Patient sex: M
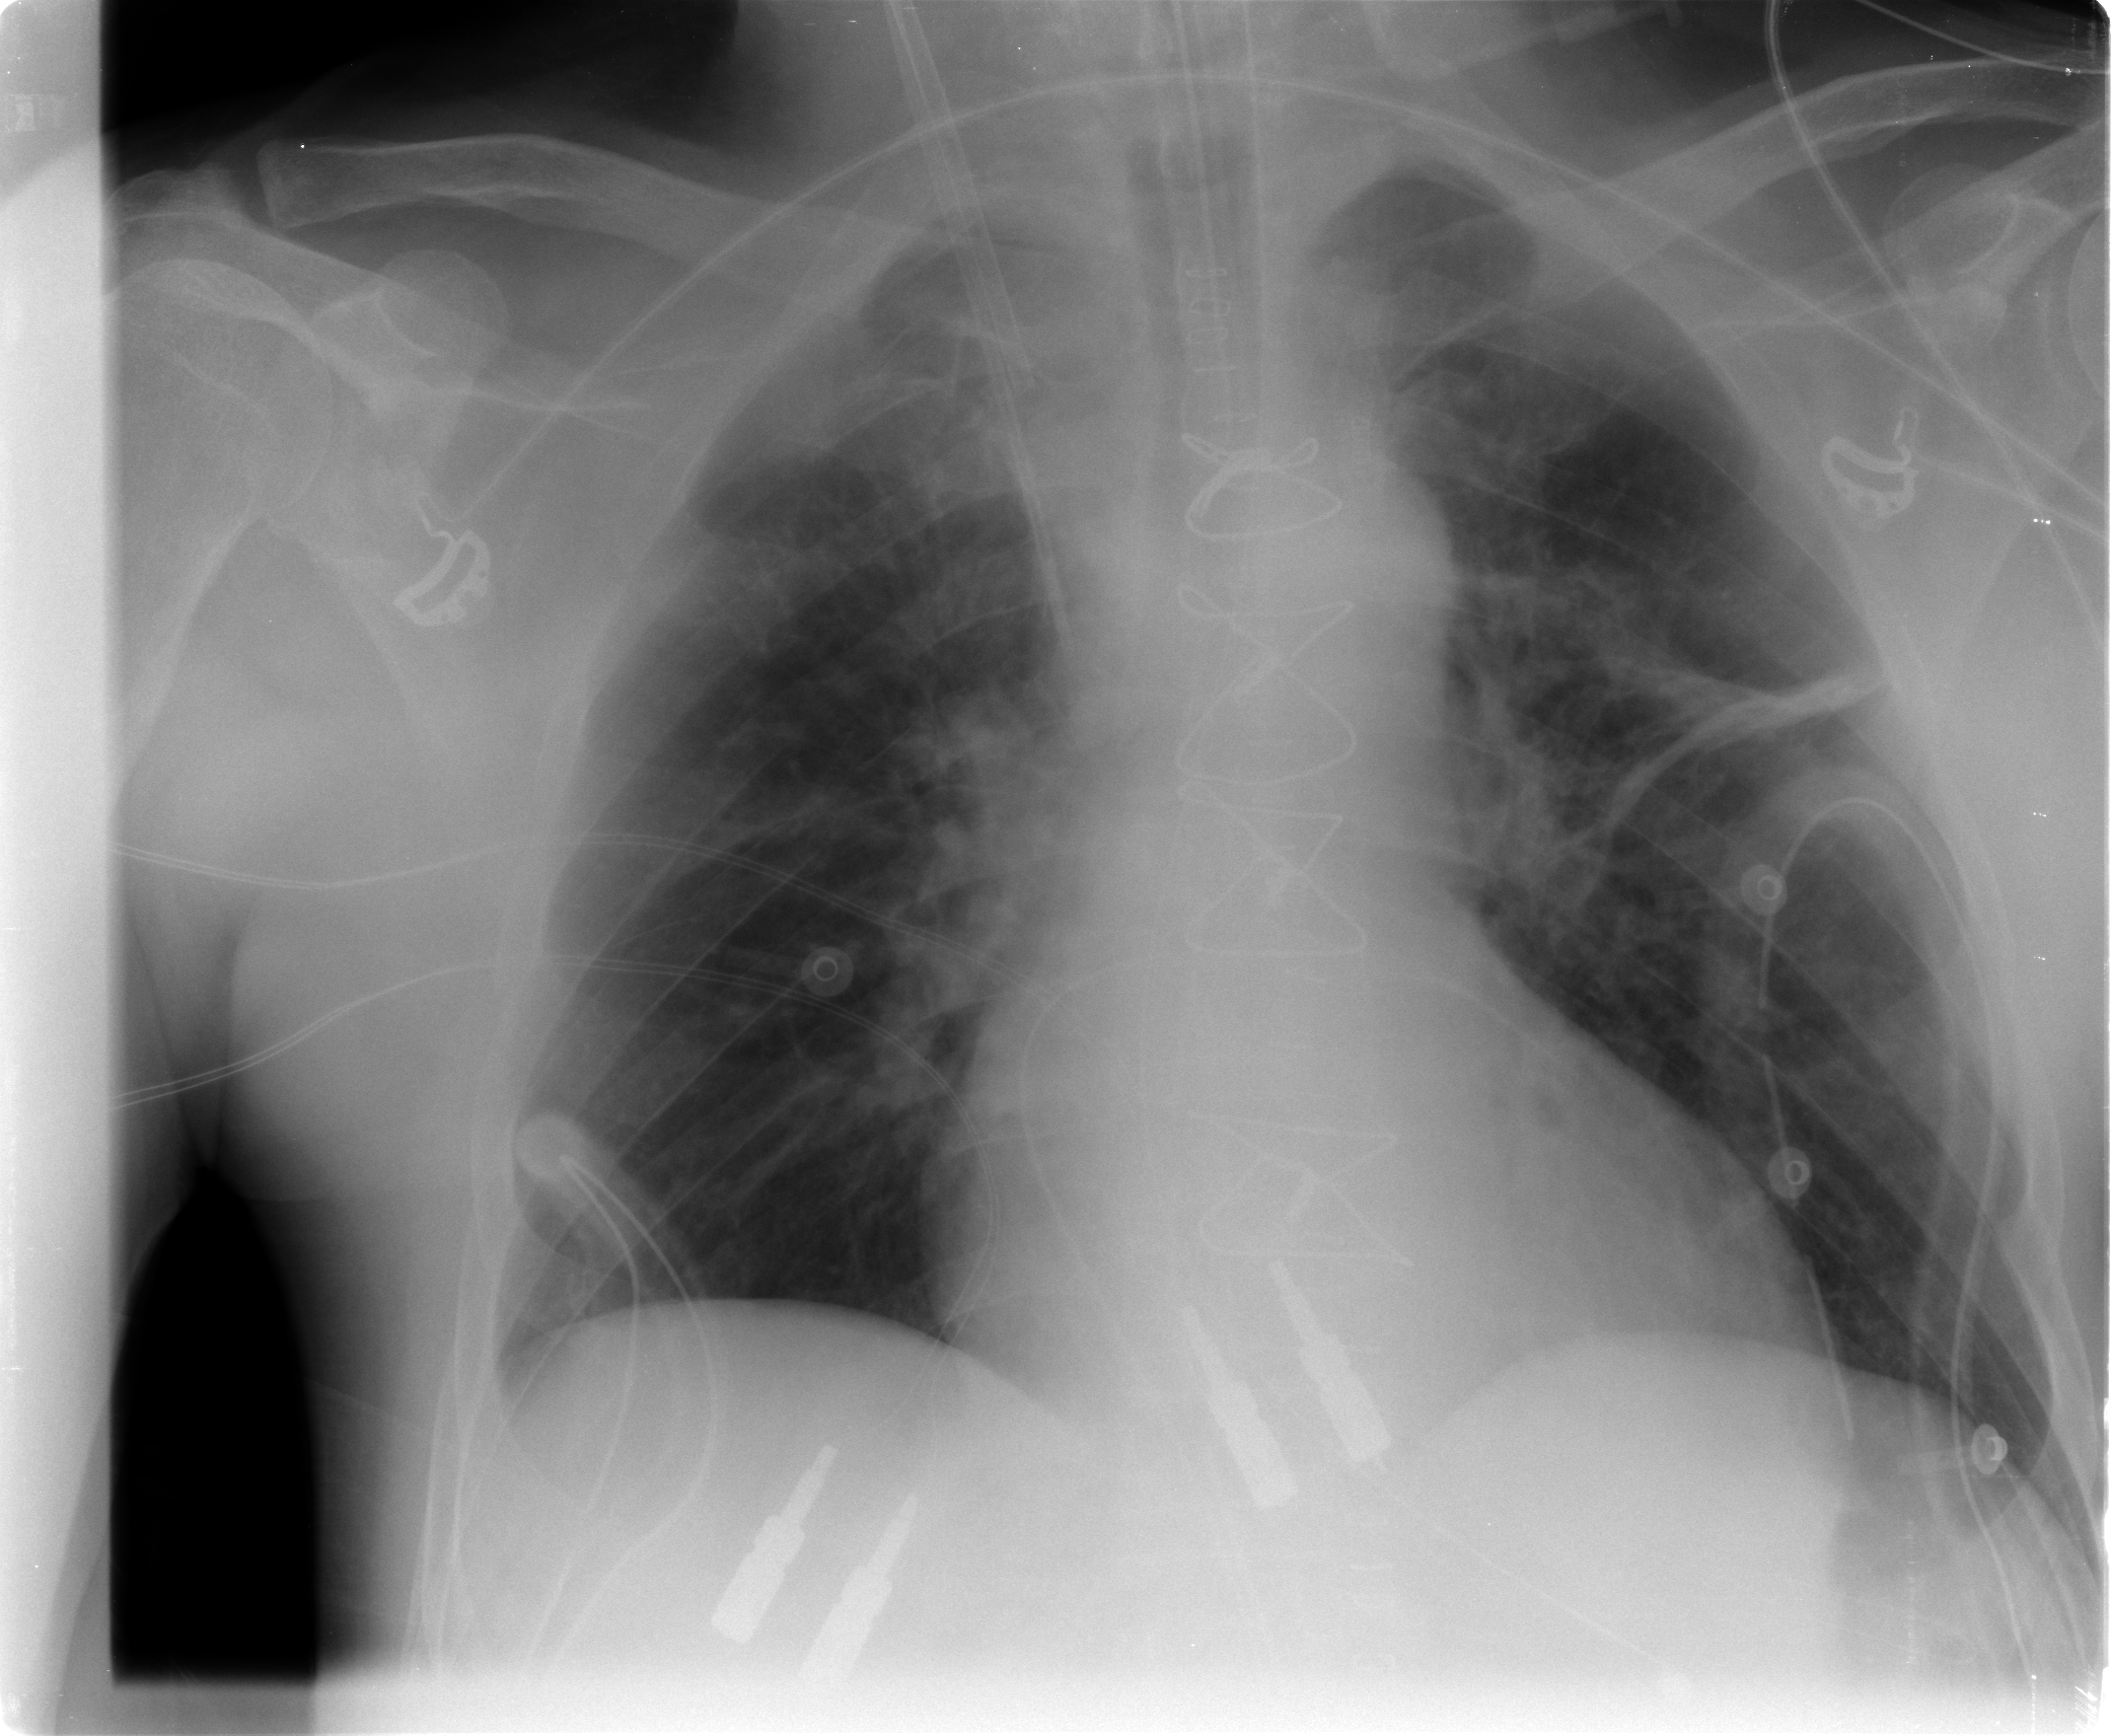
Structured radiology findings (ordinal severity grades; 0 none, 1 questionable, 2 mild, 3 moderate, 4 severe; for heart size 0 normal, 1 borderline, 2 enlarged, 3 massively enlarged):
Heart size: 1
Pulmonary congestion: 2
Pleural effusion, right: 0
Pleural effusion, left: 0
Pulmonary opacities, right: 0
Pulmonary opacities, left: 0
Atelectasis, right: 0
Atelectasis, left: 3